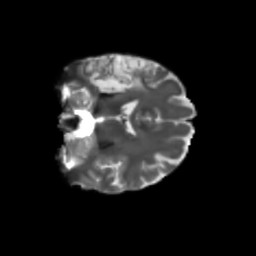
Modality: T2w
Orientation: coronal
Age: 36
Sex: female
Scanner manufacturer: siemens
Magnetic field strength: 3 T
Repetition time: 5.25 s
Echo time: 0.08 s